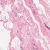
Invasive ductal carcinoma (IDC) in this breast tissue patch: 0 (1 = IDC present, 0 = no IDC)